Question: How do I go about implementing a button bar with buttons of different shapes and heights? As an example (please excuse my poor drawing skills for this quick mockup):

The example bar has 3 buttons, with the middle button (3) a different shape and height than the other 2 buttons (1,2). The button bar will be a view that is included and merged into other views so as to seem to float on top of the parent view.
I was thinking of implementing buttons 1 and 2 into a layout, and then button 3 as another layout that I then merge with the first two button's layout.
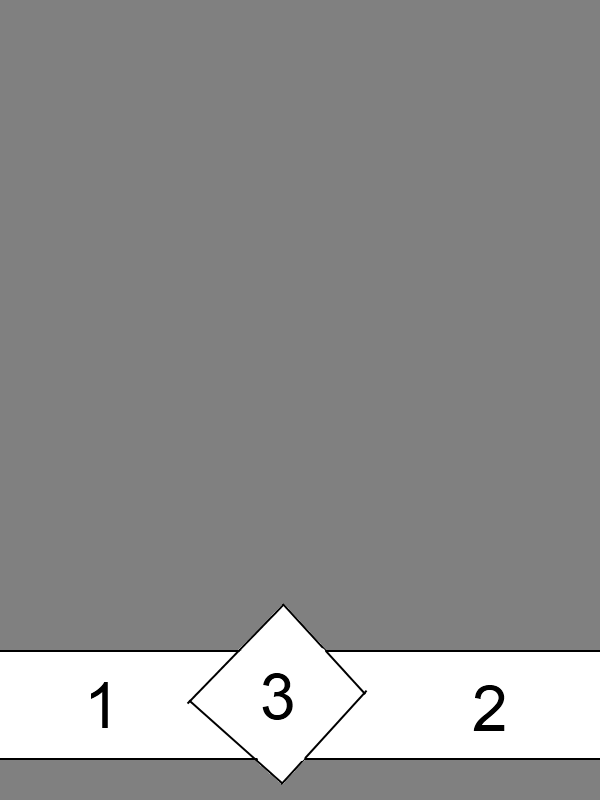
Answer: like my previous comrades said, you need some kind of layout or container that can have a background (if you wish for button #3 to hoover above it) then use relative layout for mixing the two the disadvantage of this other than complexity is that youcannot relate to the other two buttons since they reside in a different layout.
More elegant solution may be to have a special background drawable that can:
1. have a method setCurrentHeight() that will specify the height the actual viewable section should have the rest will be filled with transparent color.
2. override it's own draw so just before it's drawing it will have a callback called, call back you can register yourself to.
then you can register the callback in your activity to take the current position of the #3 button and set the height accordingly, this way you are still with one layout with special drawable as background.
A customized LevelDrawable might do the trick.